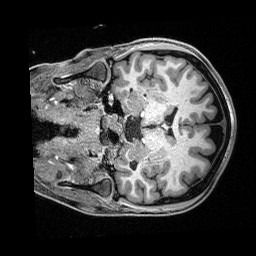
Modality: T1w
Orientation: coronal
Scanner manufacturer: siemens
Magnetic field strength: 3 T
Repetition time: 2.4 s
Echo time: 0.00122 s